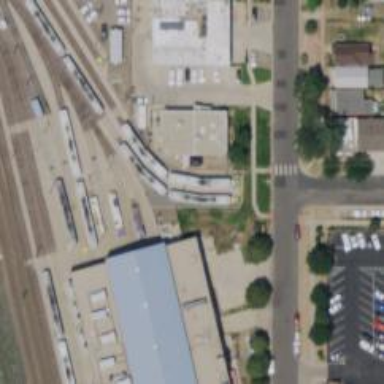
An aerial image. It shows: Light rail service yard with electrified contact lines.